Твердый однородный сферический шарик массой $m$ и радиусом $R$ изготовлен из непроводящего материала и имеет заряд $Q$, распределенный равномерно по объему. Шарик помещен на большую горизонтальную поверхность и приведен в движение качения без проскальзывания таким образом, что его центр начинает двигаться с начальной горизонтальной скоростью $v_0$. Имеется однородное магнитное поле с индукцией $B$, перпендикулярной поверхности. Коэффициент трения настолько велик, что шарик не скользит по поверхности. Момент инерции шарика относительно оси, проходящей через его центр, равен $2mR^2/5$.
Опишите движение центра шарика и форму его траектории. Подсказка: Возможно, Вам пригодится следующее тождество: $$\vec{a} \times(\vec{b} \times \vec{c})=\vec{b}(\vec{a} \cdot \vec{c})-\vec{c}(\vec{a} \cdot \vec{b})$$ справедливое для любых векторов $\vec a, \vec b$ и $\vec c$.
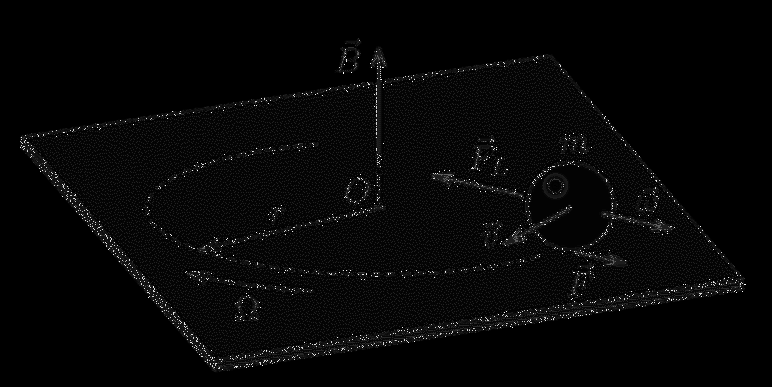
Решение: Силы, действующие на шарик: сила трения $\vec{F}$, сила тяготения, нормальная сила и сила Лоренца $\vec{F}_L$. Ни одна из этих сил не совершает механической работы по отношению к шарику, так что кинетическая энергия шарика не изменяется. Из условия чистого качения скорость центра шарика $v$пропорциональна угловой скорости $\omega$ движения качения, то есть полная кинетическая энергия может быть выражена через $v^2$. В результате, скорость центра шарика остается постоянной, но направление скорости может изменяться. Полная сила Лоренца, действующая на шарик, может быть выражена через скорость центра шарика \begin{equation} {\vec{F}}_L=Q\,\vec{v}\times\vec{B}\ \ \end{equation} Это можно показать, суммируя силы Лоренца, действующие на элементы шарика. $\textbf{Доказательство 1.}$ Обозначим небольшую частицу заряда шарика за $\Delta Q_{i}$, вектор его положения, направленный от центра шарика за $\vec{x}_i$. Скорость этой частицы $$\vec{v}_i=\vec{v}+\vec{\omega} \times \vec{x}_i$$ так что суммарная сила Лоренца может быть записана как $$\vec{F}_L=\sum_i{\Delta Q_i\,\vec{v}_i\times\vec{B}}=\sum_i{\Delta Q_i\,\vec{v}\times\vec{B}}+\sum_i{\Delta Q_i\,(\vec\omega\times\vec x_i)\times\vec{B}}$$ Вторая сумма равна нулю, так как члены, содержащие $\vec x_i$ и $-\vec x_i$ сокращаются. В первой сумме $\vec{v}\times\vec{B}$ можно вынести за скобки, поэтому заряд $Q$ можно считать точечным и поместить его в центре масс. Скорость центра шарика не изменяется, поэтому результирующая сила (которая горизонтальна) должна быть перпендикулярной скорости $\vec{v}$ его центра. Так как сила Лоренца всегда перпендикулярна $\vec{v}$, сила трения $\vec{F}$ тоже должна быть перпендикулярной $\vec{v}$. Величина $\vec{F}$ не может зависеть от положения шарика, а зависит только от его скорости, поэтому $\left|\vec{F}\right|$ в процессе движения не изменяется. Поэтому результирующая сила (а следовательно, ускорение центра шарика) постоянная по величине. Следовательно, шарик совершает круговое движение со скоростью $\left|\vec{v}\right|=\ v_0$ (см. рисунок).  Теперь можно записать уравнение движения шарика. Ускорение центра масс направлено горизонтально и вызвано действием силы трения и суммарной силой Лоренца. С помощью уравнения второй закон Ньютона в радиальном направлении может быть записан как $$Qvb-F=mr\Omega^2,$$ Здесь $r$ — радиус круговой траектории центра масс и $\Omega$ — угловая скорость кругового движения. Можно получить соотношение между двумя угловыми скоростями из условия чистого качения: $$v_0=R\omega=r\Omega$$ Магнитное поле также создает крутящий момент, действующий на шарик. Момент равен $$\vec\tau_L=\cfrac{Q}{2m}\vec L\times\vec B,$$ Здесь $\vec{L}$ — момент импульса шарика относительно его центра. $\textbf{Доказательство 2.}$ При качении шарика по поверхности движущиеся заряды образуют замкнутые токи, которые создают магнитный момент. Небольшая частица заряда $\Delta Q_i$ соответствует току $$I_i=\cfrac{|\vec\omega|}{2\pi}\Delta Q_i,$$ так что вклад этого элемента в суммарный магнитный момент$\vec\mu$ имеет величину $I_i\pi x^2_{i,\perp}$. Здесь $x_{i,\perp}$ — расстояние от оси вращения шарика. Направление суммарного магнитного момента параллельно вектору $\vec\omega$, а его величина может быть записана как сумма $$\vec\mu=\cfrac{1}{2}\vec\omega\sum_i \Delta Q_i x^2_{i,\perp}.$$ При этом не нужно вычислять сумму (интеграл), если использовать аналогию с моментом инерции: $$\sum_i{m_ix^2_{i,\perp}}=\frac{2}{5}mR^2 \implies \sum_i{Q_ix^2_{i,\perp}}=\cfrac{2}{5}QR^2$$ Поэтому суммарный магнитный крутящий момент, действующий на шарик $$\vec\tau_L=\vec\mu\times\vec B=\cfrac{1}{5}QR^2\times\vec B=\cfrac{Q}{2m}\vec L\times \vec B.$$ Угловое ускорение шарика вызвано моментом силы трения и магнитным крутящим моментом. Как видно из рисунка, оба крутящих момента имеют одинаковое направление, перпендикулярное угловой скорости шарика. В результате ось вращения шарика прецессирует в горизонтальной плоскости. Дл удовлетворения условия чистого качения угловая скорость прецессии должна равняться $\Omega$. В ходе прецессии скорость изменения момента импульса есть $\left|\vec{L}\right|\Omega$, так что уравнение вращательного движения относительно центра шарика: $$\cfrac{1}{5}QR^2 \omega B+RF=\cfrac{2}{5}mR^2\omega\Omega$$ Здесь $\cfrac{1}{5}QR^2\omega B=\left|\vec\tau_L\right|$, $\cfrac{2}{5}mR^2\omega\Omega=\left|\vec{L}\right|$. Из уравнений выше можно получить радиус и угловую скорость кругового движения: $$r=\cfrac{7}{6}\cfrac{mv_0}{QB}, \quad\Omega=\cfrac{6}{7} \cfrac{QB}{m}$$
Ответ: Центр шарика движется по окружности радиуса $r=\cfrac{7}{6}\cfrac{mv_0}{QB}$ с угловой скоростью $\Omega=\cfrac{6}{7} \cfrac{QB}{m}$.
Темы:
T, ★, Механика, 2019, Движение в магнитном поле, Движение по окружности, Европейские, Гироскоп